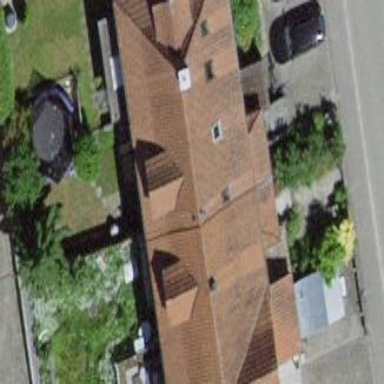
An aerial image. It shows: Terrace building with gabled roof.